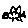
Label: bird